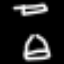
Label: hourglass